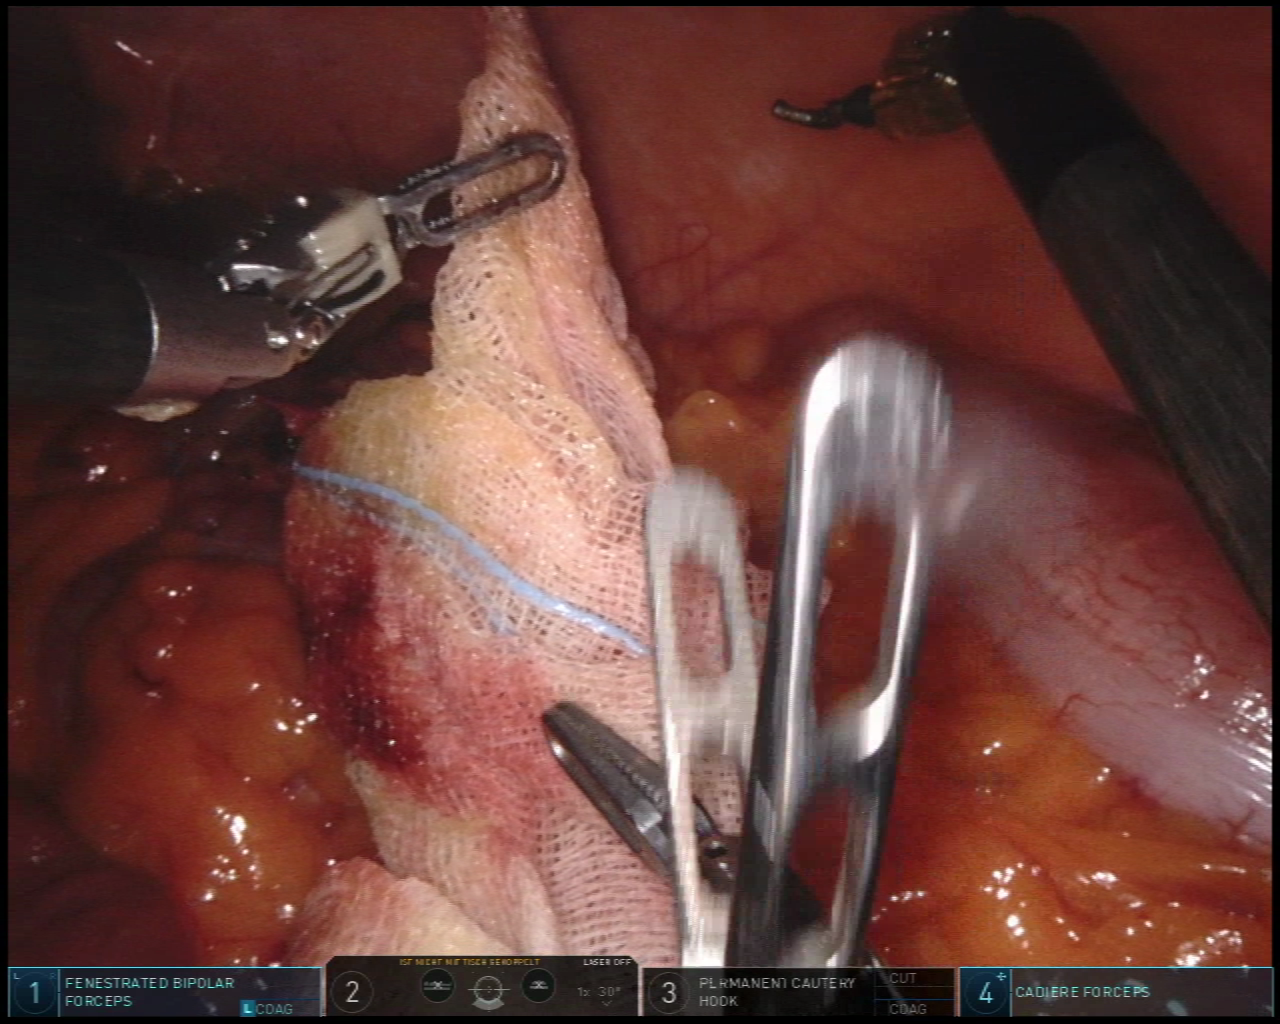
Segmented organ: abdominal_wall
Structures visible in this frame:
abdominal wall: yes
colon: yes
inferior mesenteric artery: no
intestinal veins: no
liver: no
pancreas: no
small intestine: no
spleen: no
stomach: no
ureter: no
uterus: no
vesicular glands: no